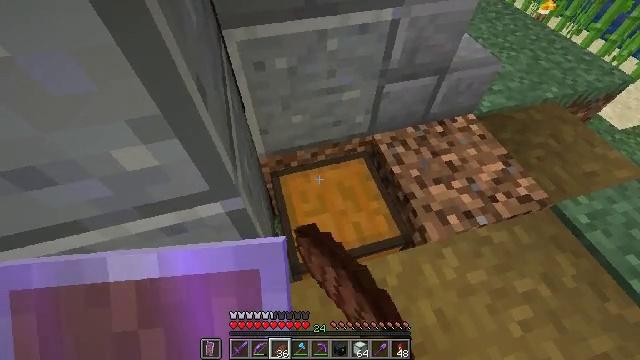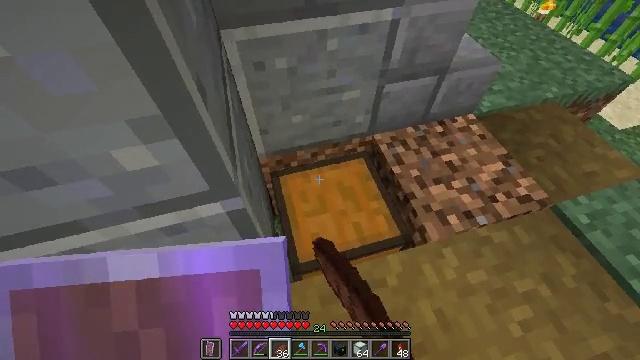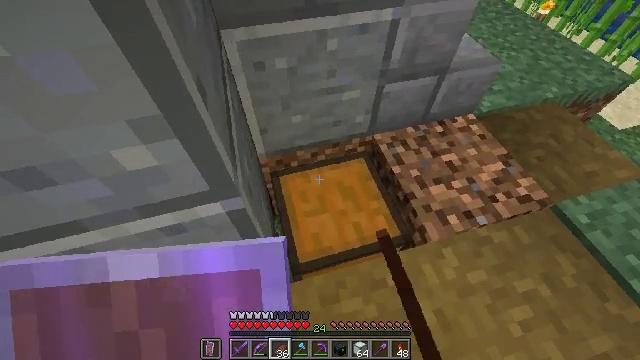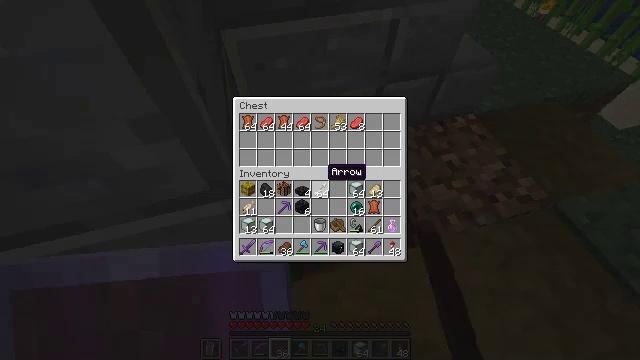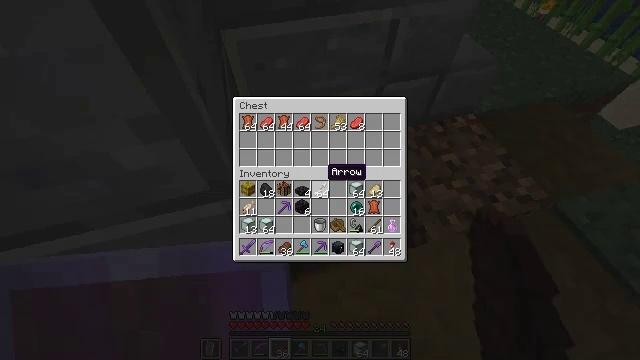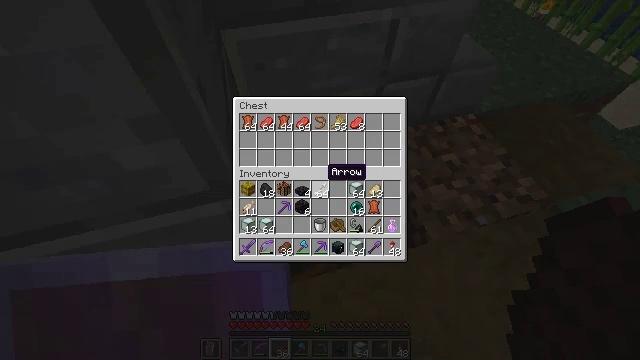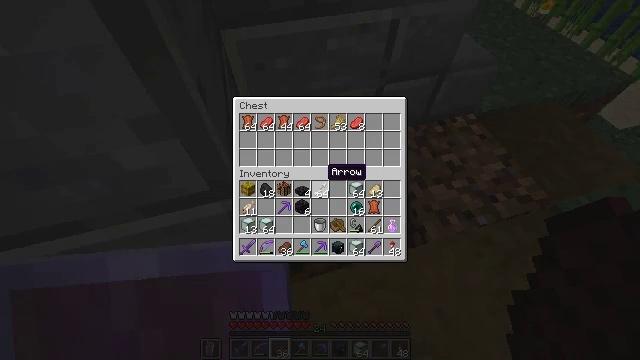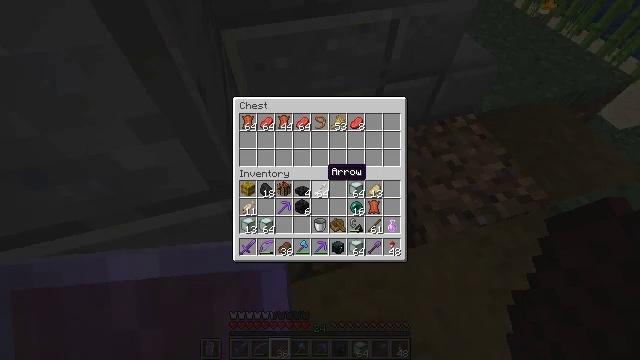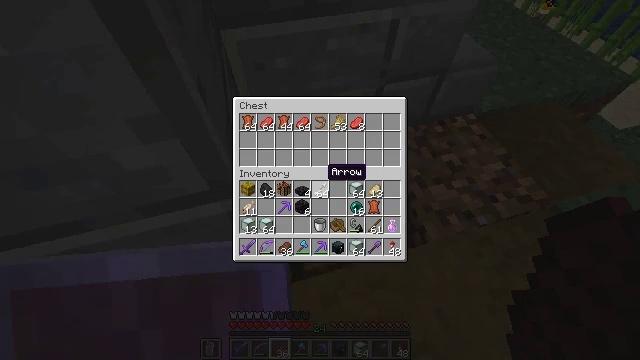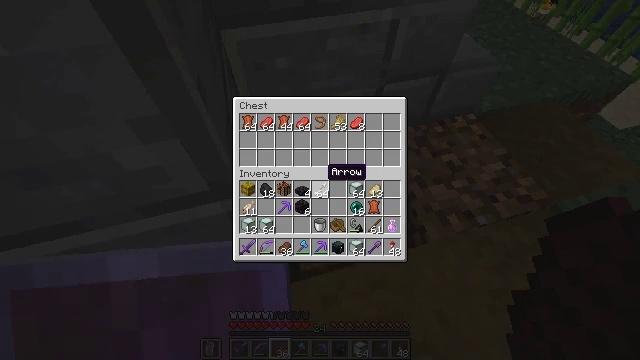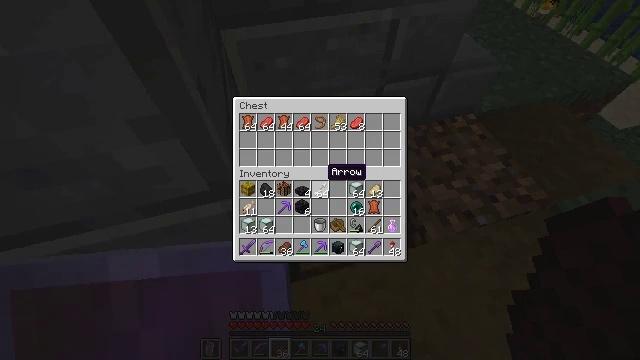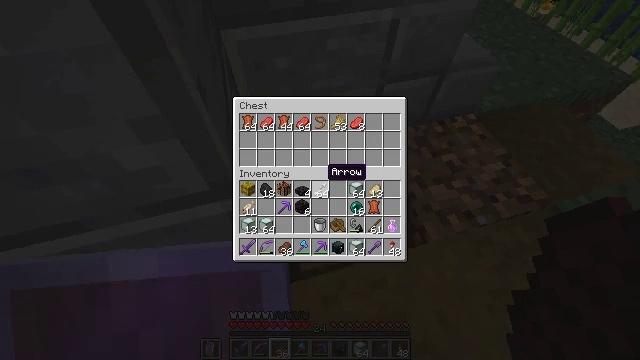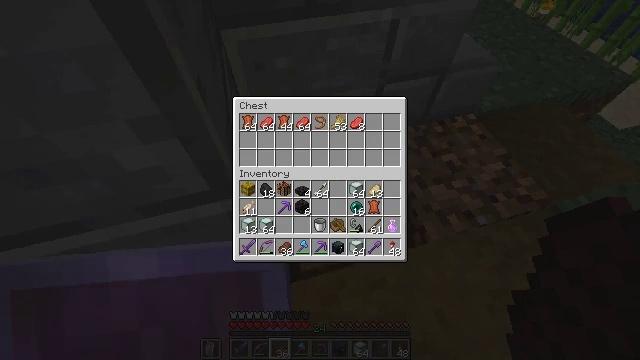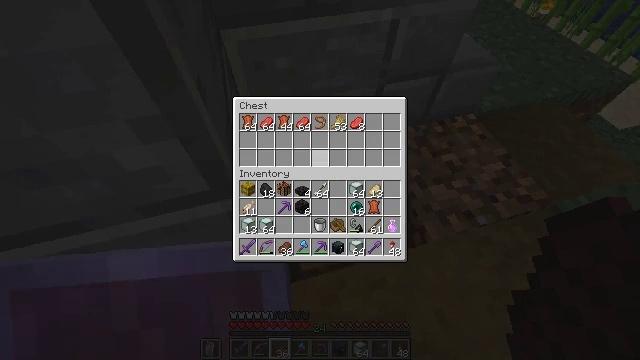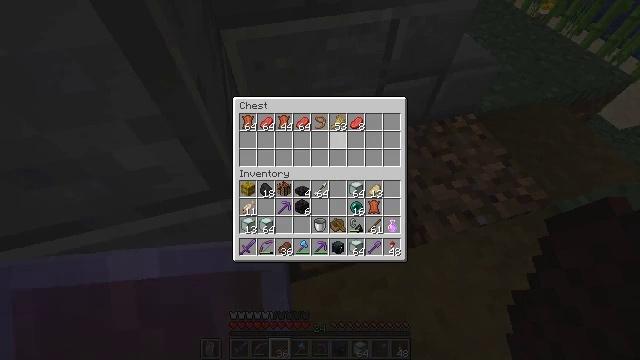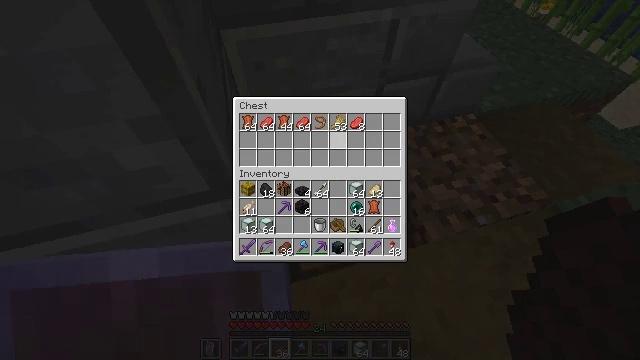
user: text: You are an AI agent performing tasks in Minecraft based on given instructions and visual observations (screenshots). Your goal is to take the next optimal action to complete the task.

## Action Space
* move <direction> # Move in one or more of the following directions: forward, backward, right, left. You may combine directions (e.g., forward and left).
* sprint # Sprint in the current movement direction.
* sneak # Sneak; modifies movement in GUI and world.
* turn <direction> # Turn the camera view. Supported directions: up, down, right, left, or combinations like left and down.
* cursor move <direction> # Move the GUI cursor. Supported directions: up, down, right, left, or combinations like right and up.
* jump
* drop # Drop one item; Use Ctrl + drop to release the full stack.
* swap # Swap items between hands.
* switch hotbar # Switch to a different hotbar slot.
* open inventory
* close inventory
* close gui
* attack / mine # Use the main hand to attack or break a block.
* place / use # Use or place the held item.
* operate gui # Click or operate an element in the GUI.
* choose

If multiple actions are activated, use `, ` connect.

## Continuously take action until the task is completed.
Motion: motion action
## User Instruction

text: Kill mobs.
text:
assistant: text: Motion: no_op
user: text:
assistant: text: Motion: no_op
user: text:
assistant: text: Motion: no_op
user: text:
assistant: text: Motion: no_op
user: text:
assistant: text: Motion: no_op
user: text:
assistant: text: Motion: no_op
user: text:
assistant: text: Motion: no_op
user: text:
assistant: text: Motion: no_op
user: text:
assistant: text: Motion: no_op
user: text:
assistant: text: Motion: no_op
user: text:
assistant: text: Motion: no_op
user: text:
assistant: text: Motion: no_op
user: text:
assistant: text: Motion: turn up
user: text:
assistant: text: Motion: turn up
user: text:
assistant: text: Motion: no_op
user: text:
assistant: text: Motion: no_op
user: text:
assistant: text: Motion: no_op
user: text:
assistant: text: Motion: no_op
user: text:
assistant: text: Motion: turn up
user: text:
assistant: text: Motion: no_op
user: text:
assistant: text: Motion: no_op
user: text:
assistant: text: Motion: no_op
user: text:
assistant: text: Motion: attack / mine
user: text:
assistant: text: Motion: attack / mine
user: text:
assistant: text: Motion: attack / mine
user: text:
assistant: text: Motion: attack / mine
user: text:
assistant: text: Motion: no_op
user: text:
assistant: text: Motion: turn right and down
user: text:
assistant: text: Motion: turn right and down
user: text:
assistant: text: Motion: turn down